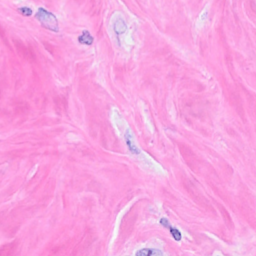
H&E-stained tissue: Breast